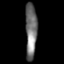
Tissue: prostate
Cell type: Myeloid cells
Senescence score: 0.3239
Nuclear area (px): 646
Mean DAPI intensity: 112.947